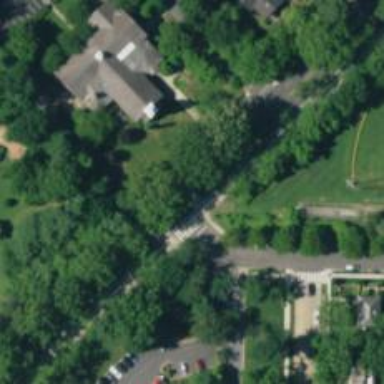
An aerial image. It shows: Asphalt footway with uncontrolled crossing.